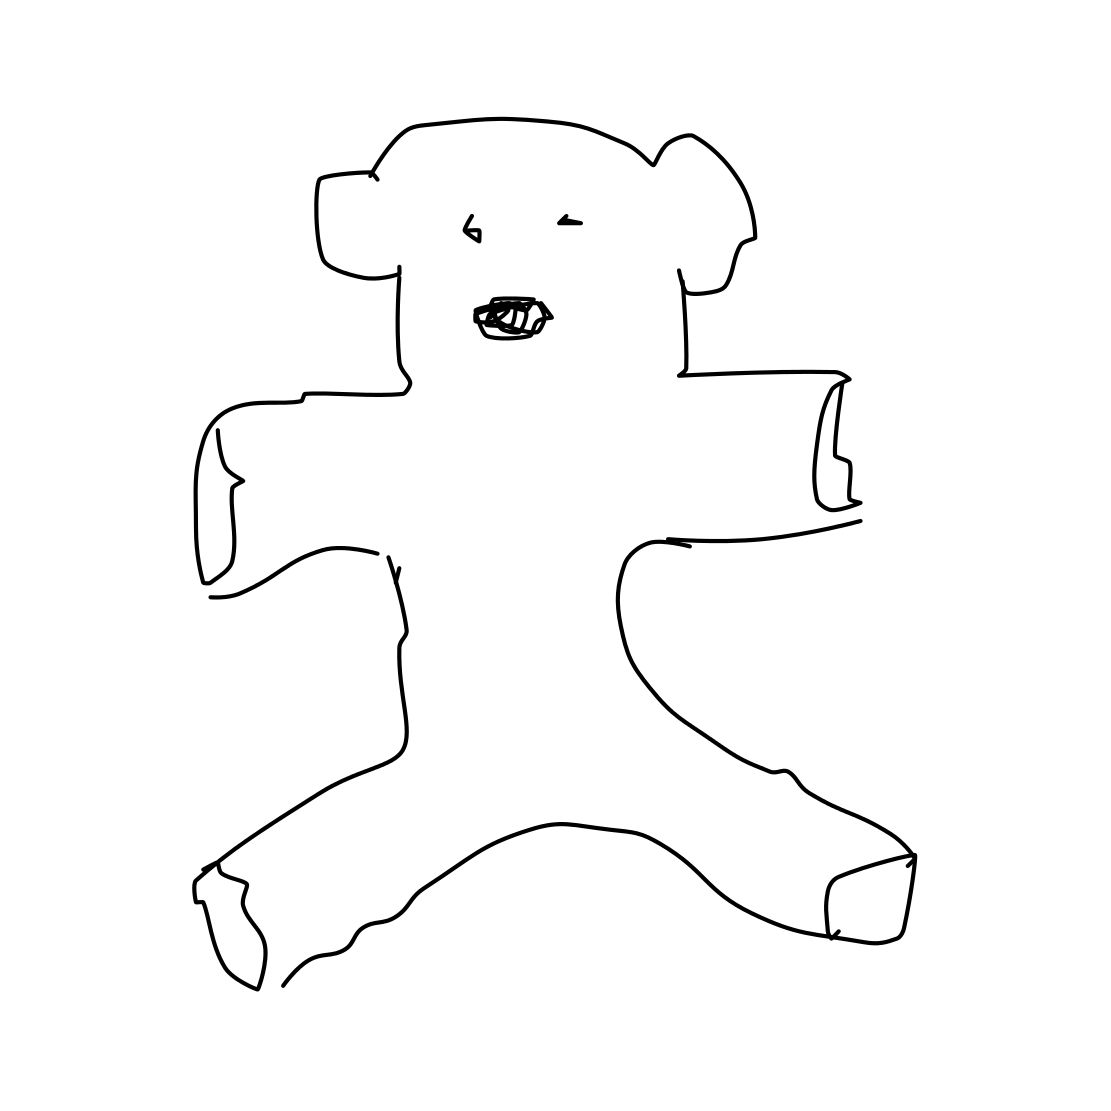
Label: teddy-bear